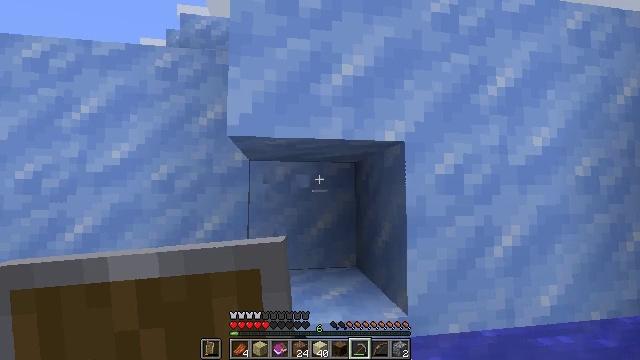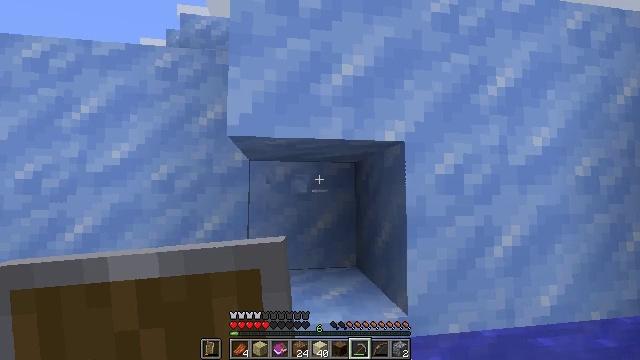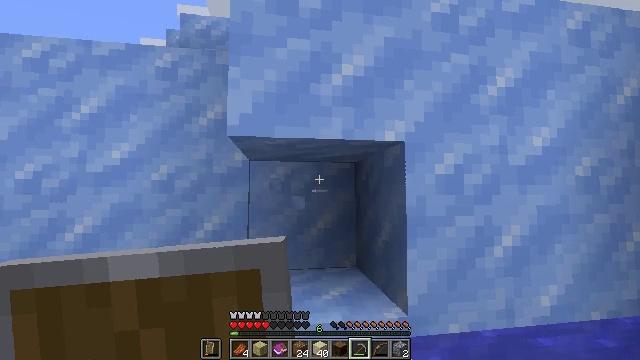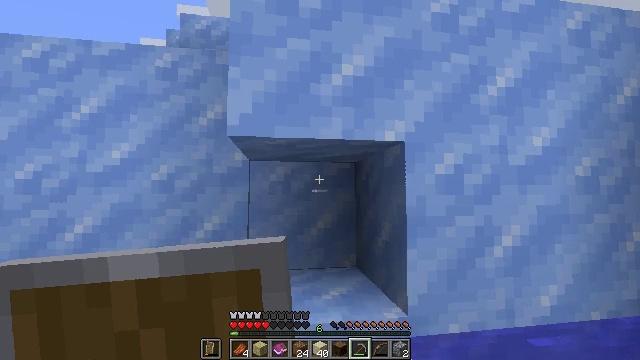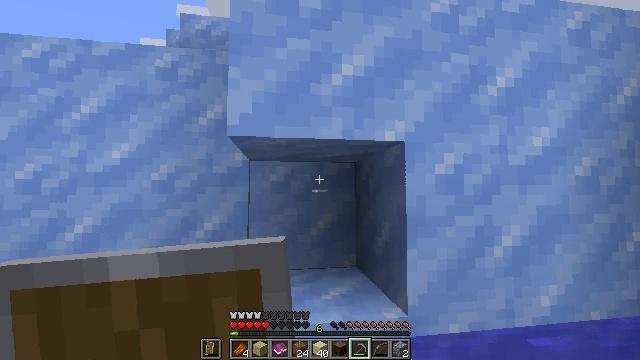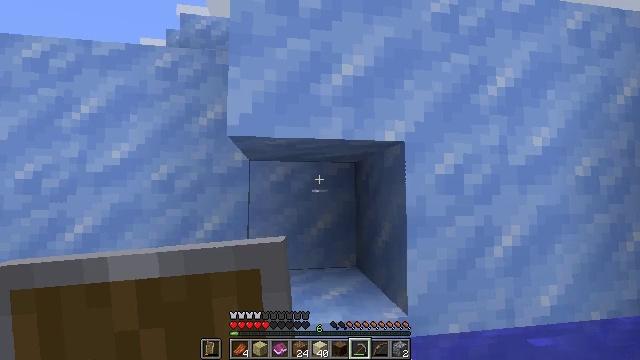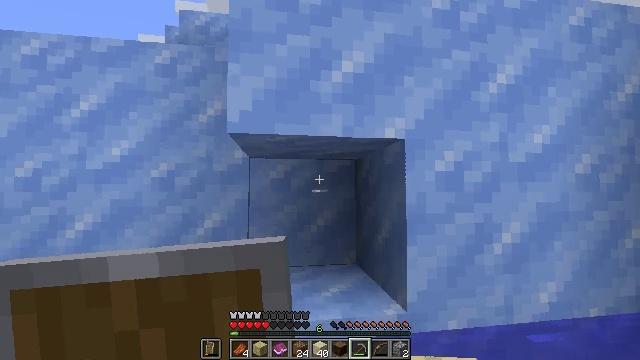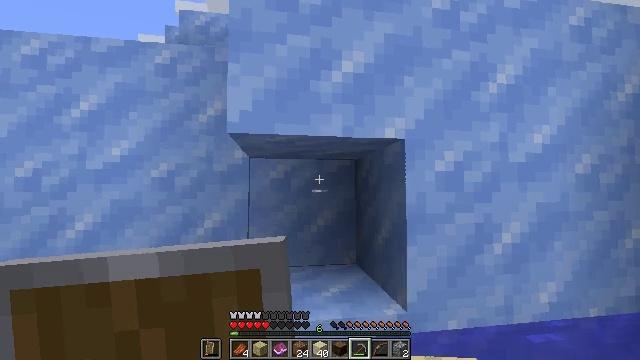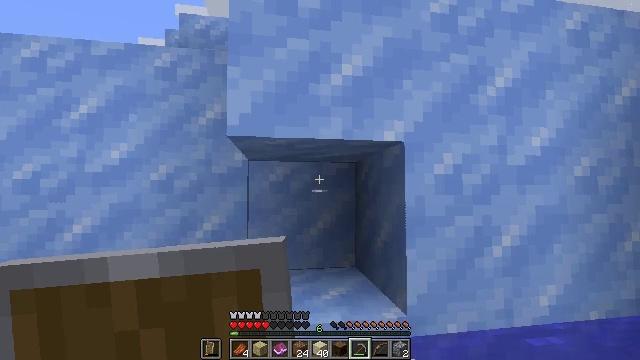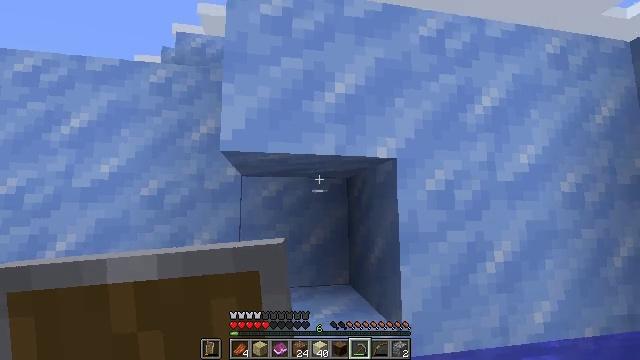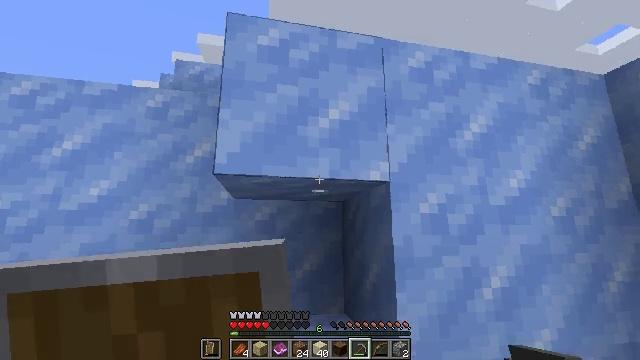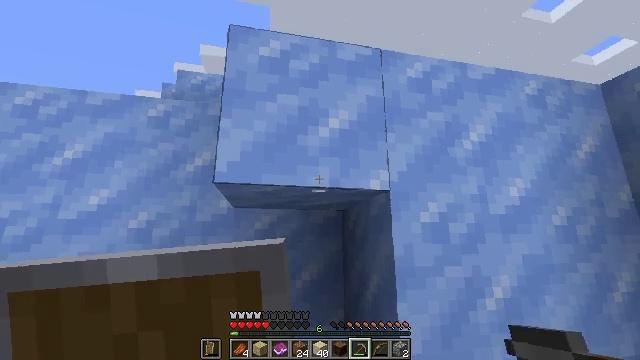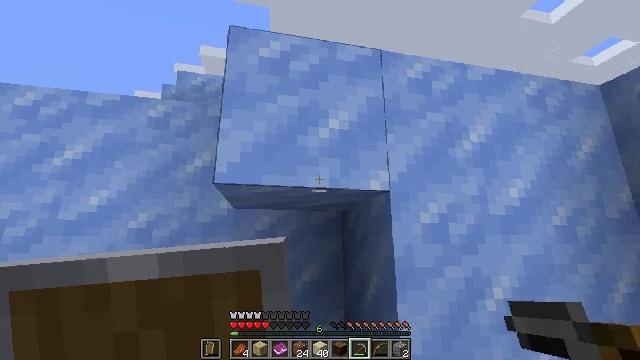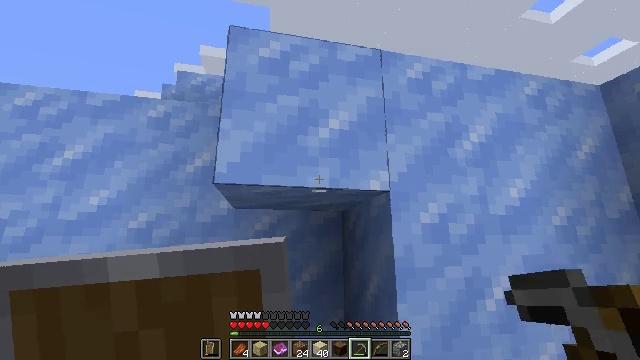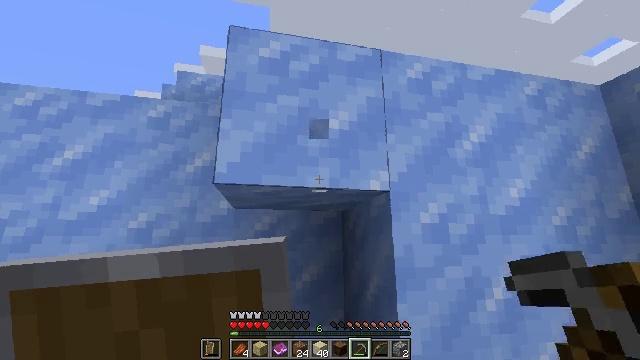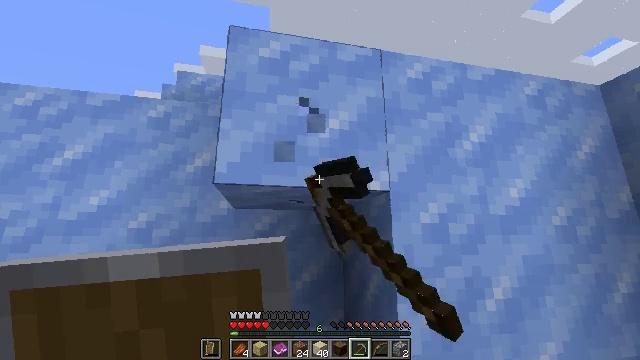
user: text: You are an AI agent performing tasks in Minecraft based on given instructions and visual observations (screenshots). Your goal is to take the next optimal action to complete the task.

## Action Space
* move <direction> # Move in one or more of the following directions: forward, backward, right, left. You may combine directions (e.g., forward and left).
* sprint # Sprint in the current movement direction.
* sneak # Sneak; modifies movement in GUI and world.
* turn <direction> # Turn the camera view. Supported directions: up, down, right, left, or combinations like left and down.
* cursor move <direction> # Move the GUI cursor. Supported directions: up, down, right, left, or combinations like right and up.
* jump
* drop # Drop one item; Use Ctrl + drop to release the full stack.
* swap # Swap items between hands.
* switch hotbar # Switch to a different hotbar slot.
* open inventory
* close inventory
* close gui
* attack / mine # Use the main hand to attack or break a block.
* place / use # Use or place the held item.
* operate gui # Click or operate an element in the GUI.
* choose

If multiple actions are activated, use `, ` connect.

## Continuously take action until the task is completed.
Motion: motion action
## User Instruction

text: Acquire packed ice by mining.
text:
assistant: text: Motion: no_op
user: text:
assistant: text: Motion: no_op
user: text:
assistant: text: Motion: no_op
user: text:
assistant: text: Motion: no_op
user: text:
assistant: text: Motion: no_op
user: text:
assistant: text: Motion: no_op
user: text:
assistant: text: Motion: no_op
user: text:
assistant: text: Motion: no_op
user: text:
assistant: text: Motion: turn right and up
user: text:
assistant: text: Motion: turn right and up
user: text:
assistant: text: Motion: turn up
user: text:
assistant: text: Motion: no_op
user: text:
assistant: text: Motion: no_op
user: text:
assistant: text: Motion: attack / mine
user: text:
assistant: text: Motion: attack / mine
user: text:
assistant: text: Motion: attack / mine
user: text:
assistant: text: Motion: attack / mine
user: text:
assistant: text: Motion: attack / mine
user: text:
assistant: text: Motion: attack / mine
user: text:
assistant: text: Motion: attack / mine
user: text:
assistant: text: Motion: attack / mine
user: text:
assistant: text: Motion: attack / mine
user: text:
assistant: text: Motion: attack / mine
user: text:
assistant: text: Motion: attack / mine
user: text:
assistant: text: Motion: attack / mine
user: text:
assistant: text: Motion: attack / mine
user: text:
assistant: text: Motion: attack / mine
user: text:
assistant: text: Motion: attack / mine
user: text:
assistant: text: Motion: attack / mine
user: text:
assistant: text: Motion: attack / mine